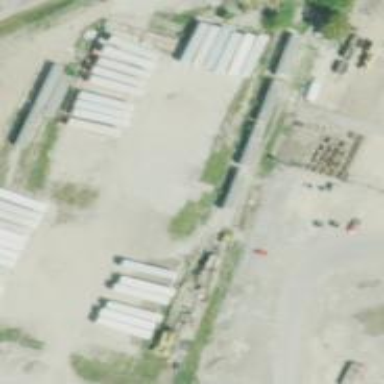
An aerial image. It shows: Abandoned railway yard is depicted.